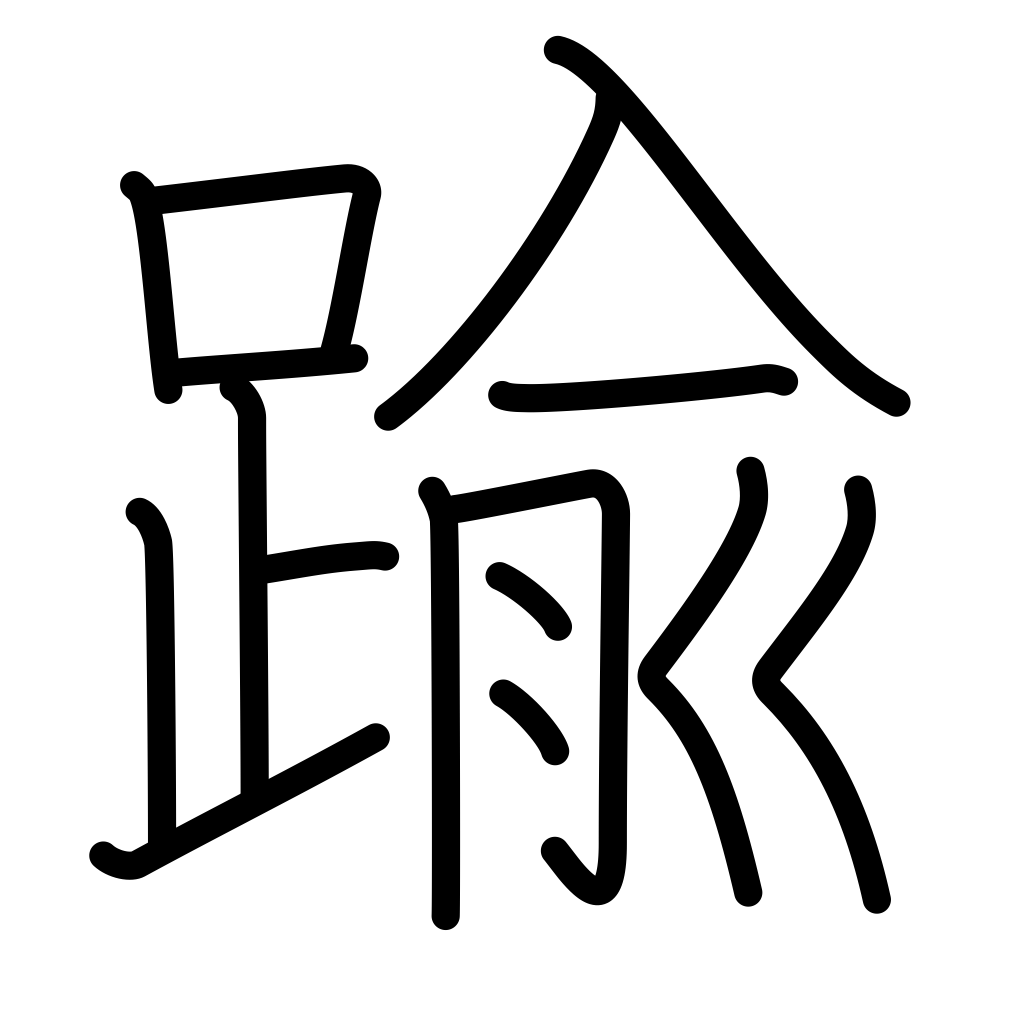
Meaning: go beyond